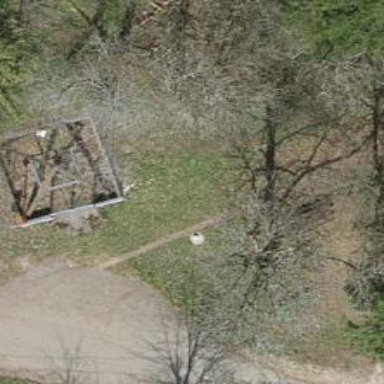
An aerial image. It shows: Picnic table located in leisure land area.